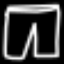
Label: pants